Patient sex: M
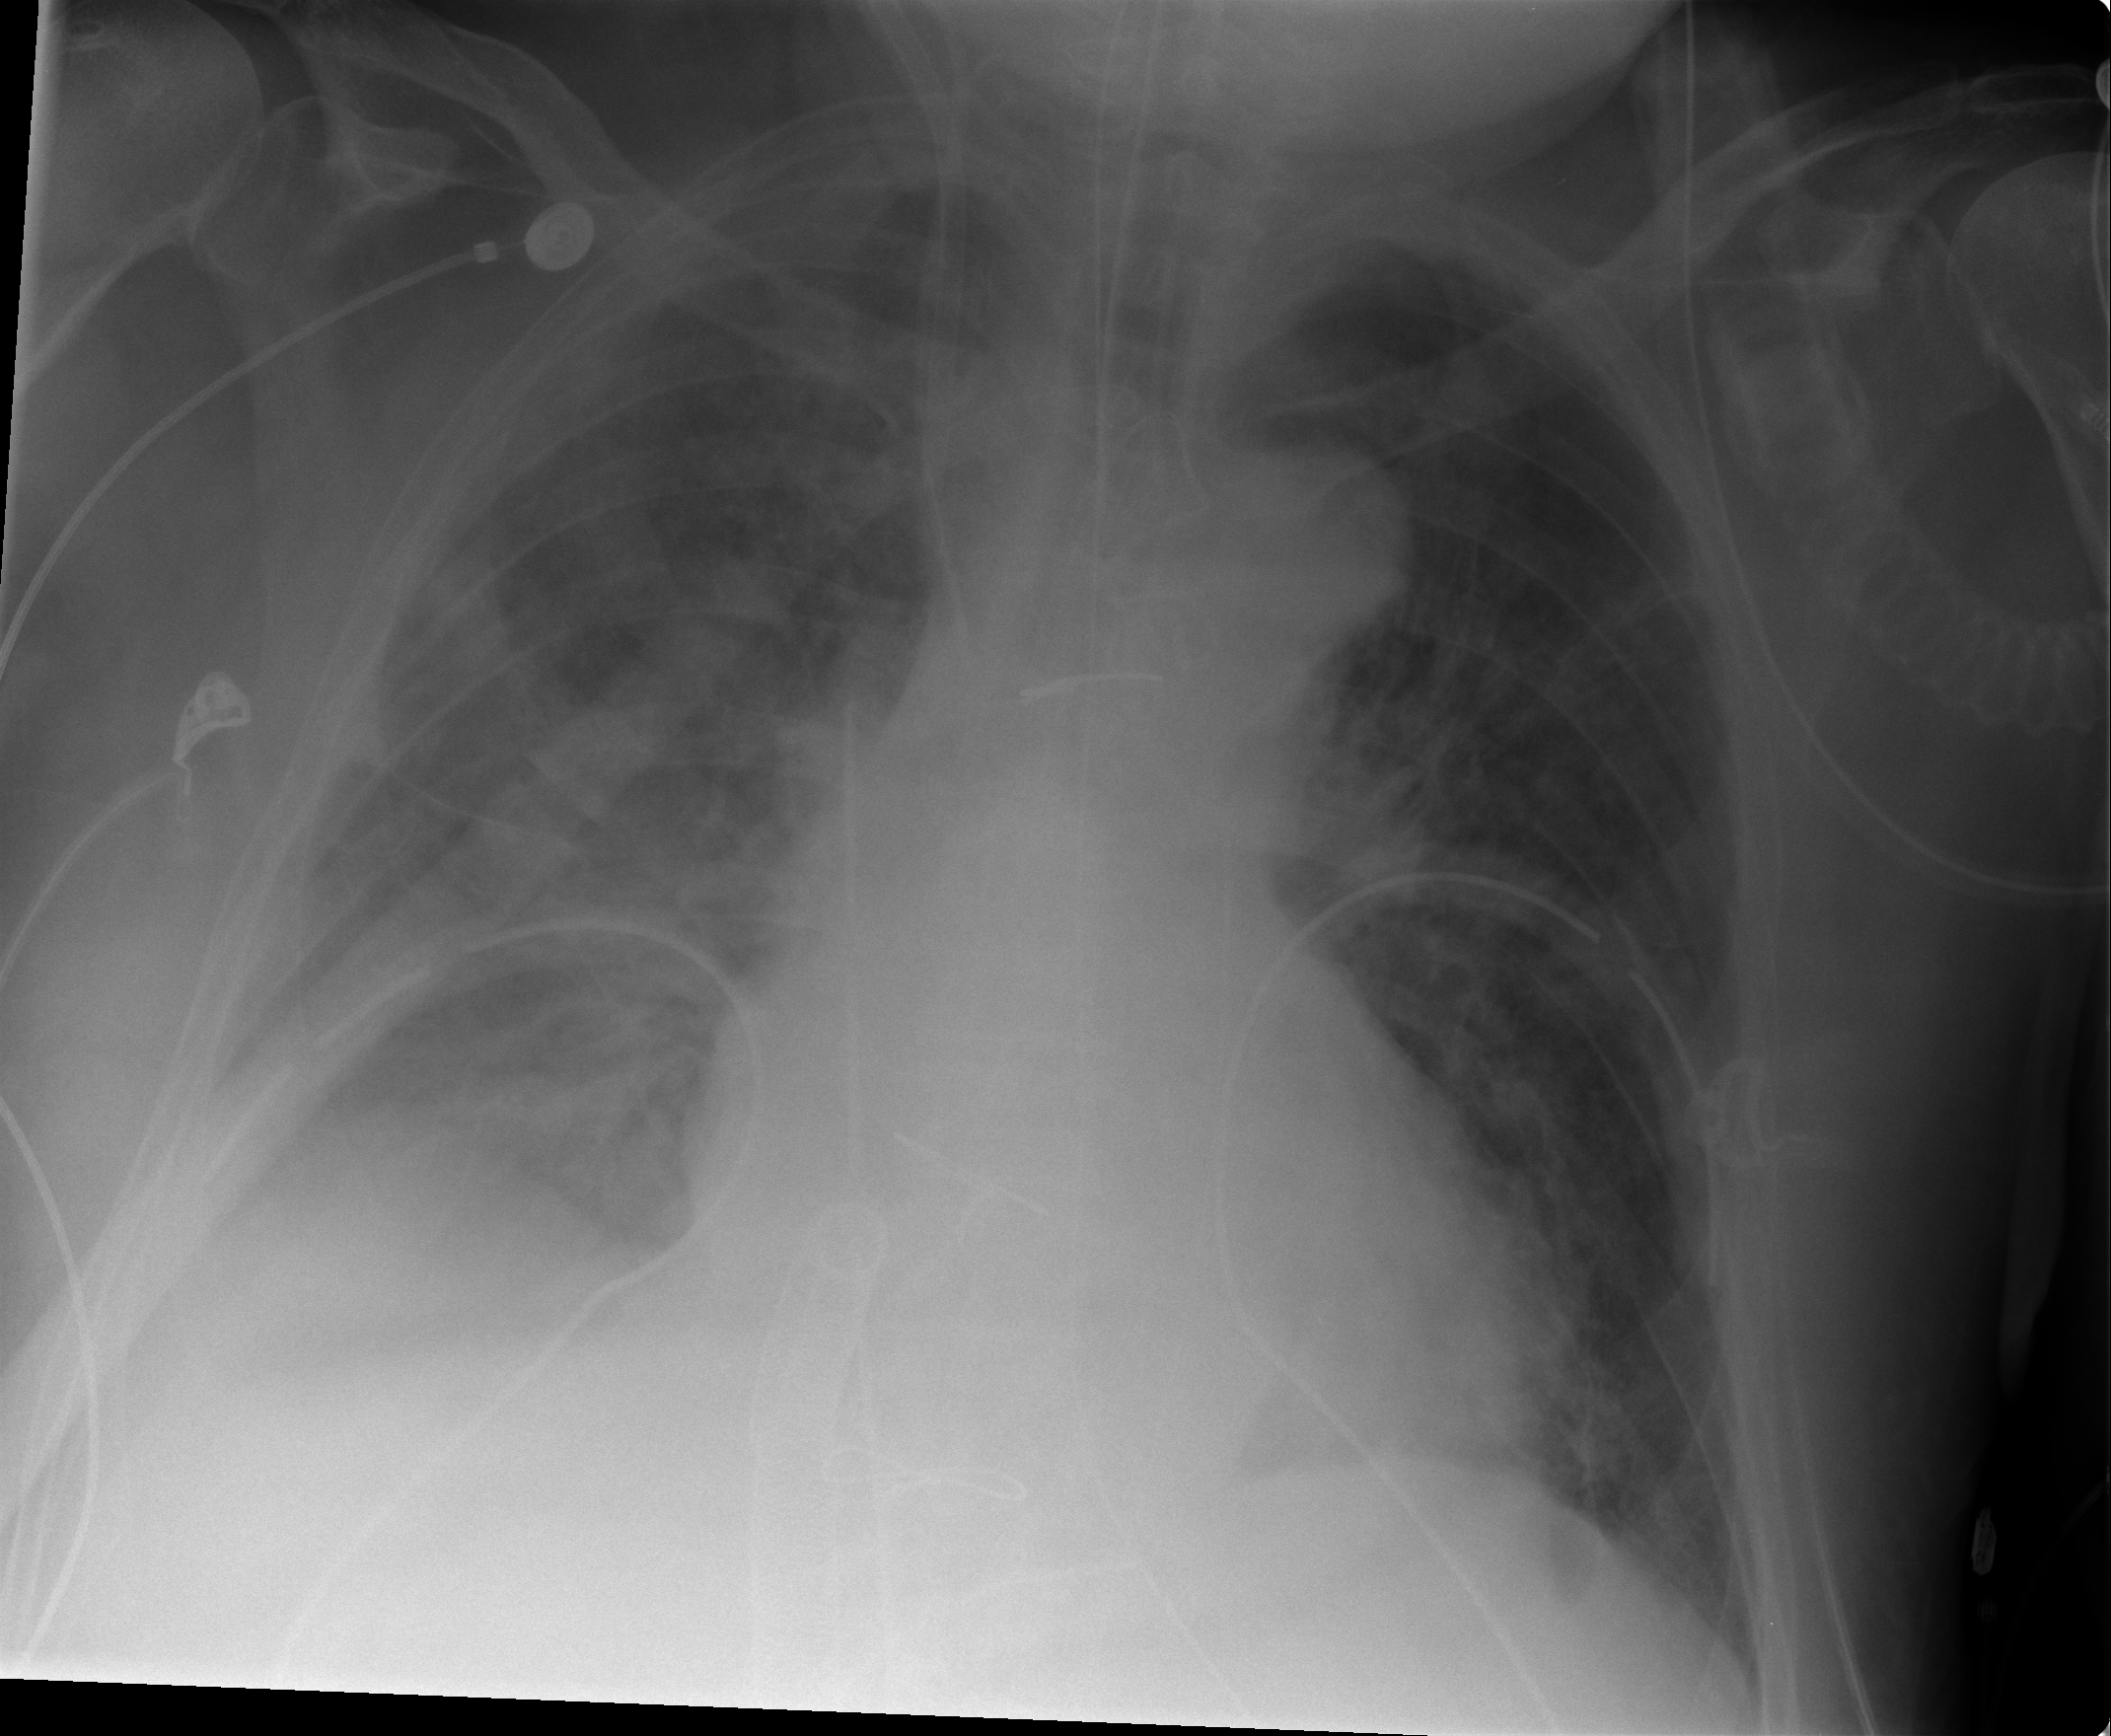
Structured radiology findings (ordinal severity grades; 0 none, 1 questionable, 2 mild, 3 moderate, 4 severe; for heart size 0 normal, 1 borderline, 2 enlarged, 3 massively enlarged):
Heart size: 1
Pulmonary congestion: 2
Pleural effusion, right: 2
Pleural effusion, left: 1
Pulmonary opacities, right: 3
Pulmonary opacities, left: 0
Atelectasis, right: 2
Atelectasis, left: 2